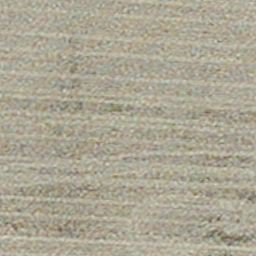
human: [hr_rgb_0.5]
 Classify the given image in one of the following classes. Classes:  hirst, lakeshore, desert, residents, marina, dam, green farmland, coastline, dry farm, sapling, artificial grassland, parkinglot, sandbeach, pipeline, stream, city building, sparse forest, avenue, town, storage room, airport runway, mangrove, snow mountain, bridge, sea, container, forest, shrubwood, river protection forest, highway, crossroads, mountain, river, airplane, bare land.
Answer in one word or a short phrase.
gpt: dry farm